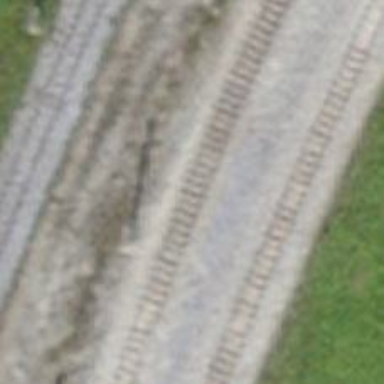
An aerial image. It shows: Narrow-gauge railway track electrified by contact line.